Question: I have a project that needs to draw text in a view with a gradient fill in a custom subclass of NSView, like this example below.

I'm wondering how I can achieve this, as I'm pretty new to Cocoa drawing.
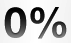
Answer: Try <URL> then using NSGradient to draw into it. Here's a simple example based on the linked code:
'''
- (void)drawRect:(NSRect)rect
{
// Create a grayscale context for the mask
CGColorSpaceRef colorspace = CGColorSpaceCreateDeviceGray();
CGContextRef maskContext =
CGBitmapContextCreate(
NULL,
self.bounds.size.width,
self.bounds.size.height,
8,
self.bounds.size.width,
colorspace,
0);
CGColorSpaceRelease(colorspace);
// Switch to the context for drawing
NSGraphicsContext *maskGraphicsContext =
[NSGraphicsContext
graphicsContextWithGraphicsPort:maskContext
flipped:NO];
[NSGraphicsContext saveGraphicsState];
[NSGraphicsContext setCurrentContext:maskGraphicsContext];
// Draw the text right-way-up (non-flipped context)
[text
drawInRect:rect
withAttributes:
[NSDictionary dictionaryWithObjectsAndKeys:
[NSFont fontWithName:@"HelveticaNeue-Bold" size:124], NSFontAttributeName,
[NSColor whiteColor], NSForegroundColorAttributeName,
nil]];
// Switch back to the window's context
[NSGraphicsContext restoreGraphicsState];
// Create an image mask from what we've drawn so far
CGImageRef alphaMask = CGBitmapContextCreateImage(maskContext);
// Draw a white background in the window
CGContextRef windowContext = [[NSGraphicsContext currentContext] graphicsPort];
[[NSColor whiteColor] setFill];
CGContextFillRect(windowContext, rect);
// Draw the gradient, clipped by the mask
CGContextSaveGState(windowContext);
CGContextClipToMask(windowContext, NSRectToCGRect(self.bounds), alphaMask);
NSGradient *gradient = [[NSGradient alloc] initWithStartingColor:[NSColor blackColor] endingColor:[NSColor grayColor]];
[gradient drawInRect:rect angle:-90];
[gradient release];
CGContextRestoreGState(windowContext);
CGImageRelease(alphaMask);
}
'''
This uses the view bounds as the gradient bounds; if you wanted to be more accurate, you'd need to get the text height (information about that <URL>.